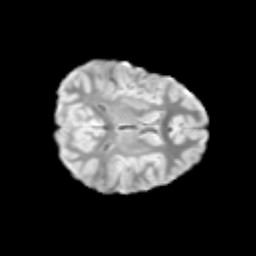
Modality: T2w
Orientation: axial
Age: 9
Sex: female
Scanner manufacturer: siemens
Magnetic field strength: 3 T
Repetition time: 3.8 s
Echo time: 0.07 s